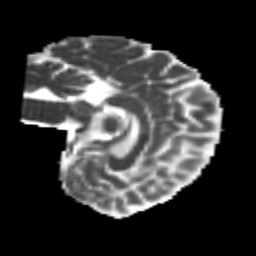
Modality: MD
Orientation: sagittal
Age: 25
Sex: female
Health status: healthy
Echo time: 0.074 s